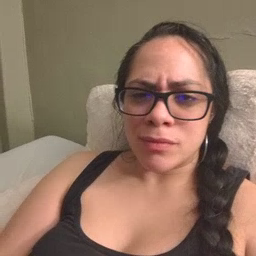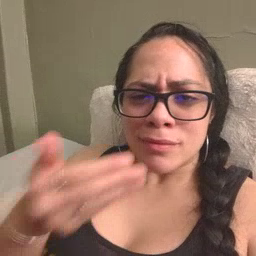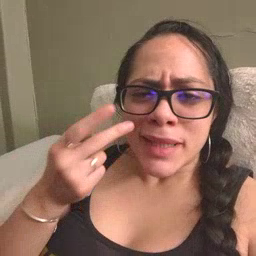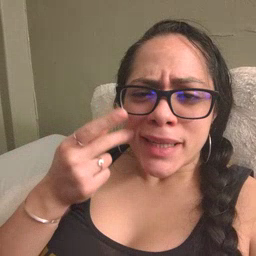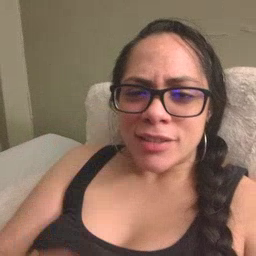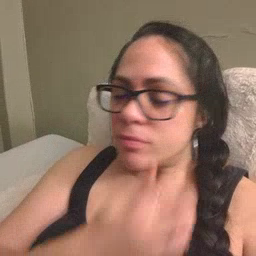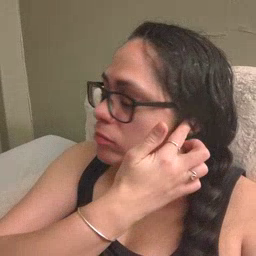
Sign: kitty